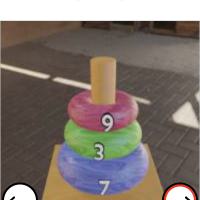
Task: sum
Answer: 19